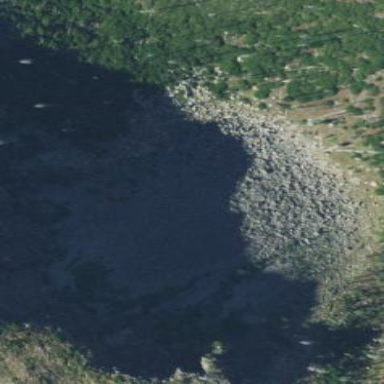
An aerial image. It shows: Natural scree.